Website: lowes
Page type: delivery-shipping
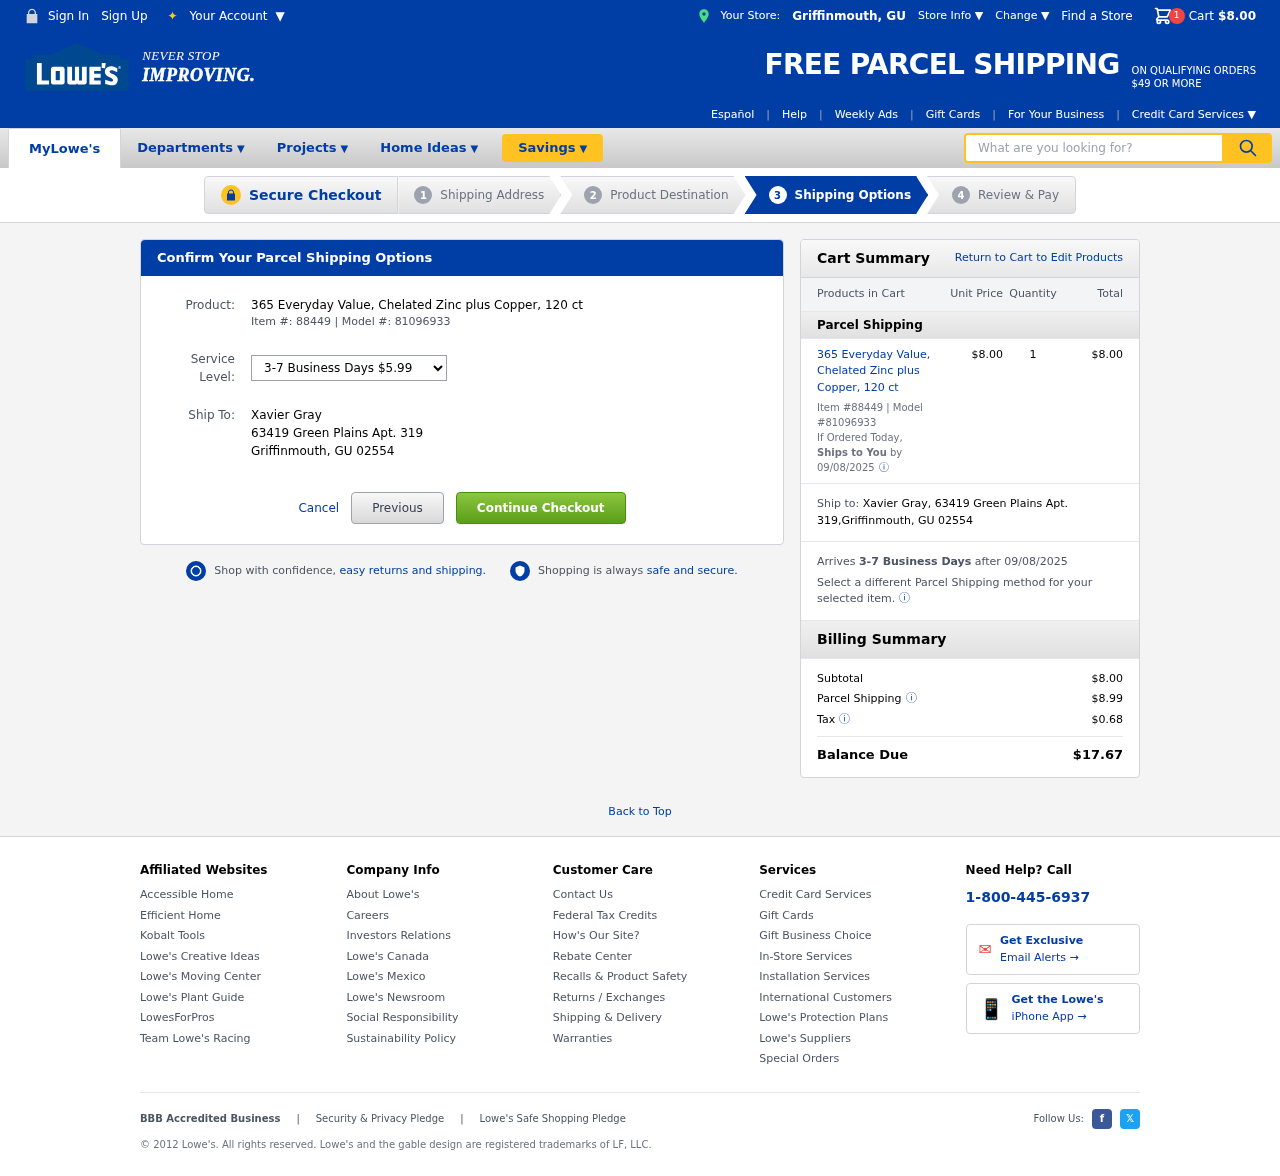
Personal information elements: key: PII_CITY
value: Griffinmouth
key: PII_FULLNAME
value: Xavier Gray
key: PII_POSTCODE
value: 02554
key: PII_STATE_ABBR
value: GU
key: PII_STREET
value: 63419 Green Plains Apt. 319
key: PII_FULLNAME2
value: Xavier Gray
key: PII_CITY2
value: Griffinmouth
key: PII_STATE_ABBR2
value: GU
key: PII_POSTCODE_FULL
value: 02554
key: PII_POSTCODE_NUMERIC
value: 2554
Product elements: key: PRODUCT1_NAME
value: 365 Everyday Value, Chelated Zinc plus Copper, 120 ct
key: PRODUCT1_PRICE
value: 8
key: PRODUCT1_QUANTITY
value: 1
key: PRODUCT1_ITEM_NUMBER
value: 88449
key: PRODUCT1_MODEL_NUMBER
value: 81096933
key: PRODUCT1_NAME2
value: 365 Everyday Value, Chelated Zinc plus Copper, 120 ct
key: PRODUCT1_ITEM_NUMBER2
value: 88449
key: PRODUCT1_MODEL_NUMBER2
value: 81096933
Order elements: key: ORDER_SUBTOTAL
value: $8.00
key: ORDER_DELIVERY_DATE
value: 09/08/2025
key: ORDER_ITEM_TOTAL
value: $8.00
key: ORDER_DELIVERY_DATE2
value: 09/08/2025
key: ORDER_SHIPPING_COST
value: $8.99
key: ORDER_TAX
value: $0.68
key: ORDER_TOTAL
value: $17.67
Search elements: key: HEADER_SEARCH
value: What are you looking for?